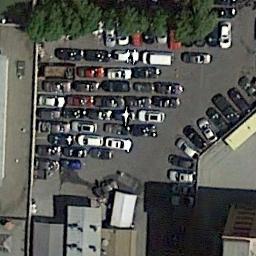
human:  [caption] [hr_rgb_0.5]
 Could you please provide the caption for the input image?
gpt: Eighty percent of the parking spaces in the parking lot are occupied .

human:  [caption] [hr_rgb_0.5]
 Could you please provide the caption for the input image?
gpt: The parking lot has some cars of different colors is between some trees and buildings .

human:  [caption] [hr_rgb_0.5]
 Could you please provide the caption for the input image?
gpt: The parking lot is full of cars between buildings and trees .

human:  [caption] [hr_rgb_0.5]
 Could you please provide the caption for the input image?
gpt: Many cars are in the parking lot .

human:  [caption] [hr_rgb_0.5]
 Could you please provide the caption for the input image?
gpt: There are some green trees and buildings beside the parking lot .